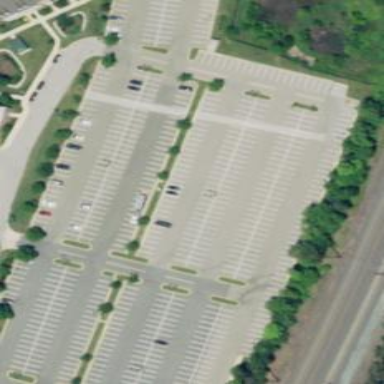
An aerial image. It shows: Parking area with park and ride facility. The surface of the parking area is designated for this purpose.